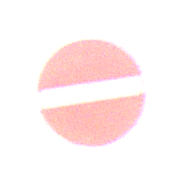
Verkehrszeichen: VerbotDerEinfahrt
Umgebung: Outdoor, Suburban
Tageszeit: Midday
Wetter: PartlyCloudy
Licht: Natural
Jahreszeit: NotSpecified
Kontrast: HighContrast